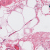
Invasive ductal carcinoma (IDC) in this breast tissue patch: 0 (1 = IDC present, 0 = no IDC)